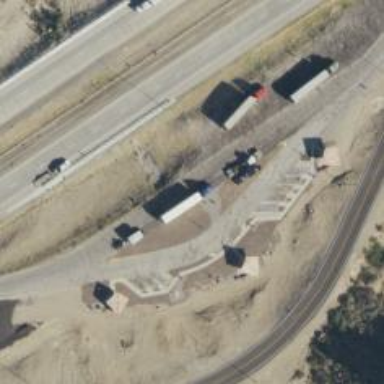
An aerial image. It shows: Rest area on the road with picnic tables.